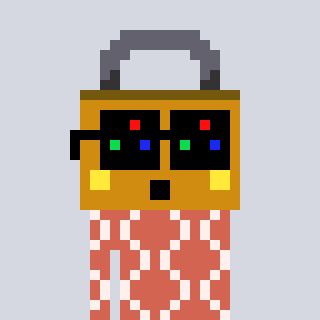
a pixel art character with square black sunglasses, a lock-shaped head and a peachy-colored body on a cool background